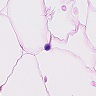
Metastatic tissue present: no